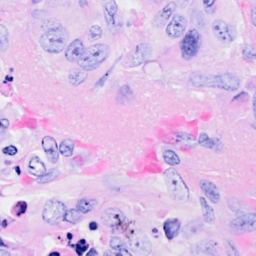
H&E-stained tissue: Breast